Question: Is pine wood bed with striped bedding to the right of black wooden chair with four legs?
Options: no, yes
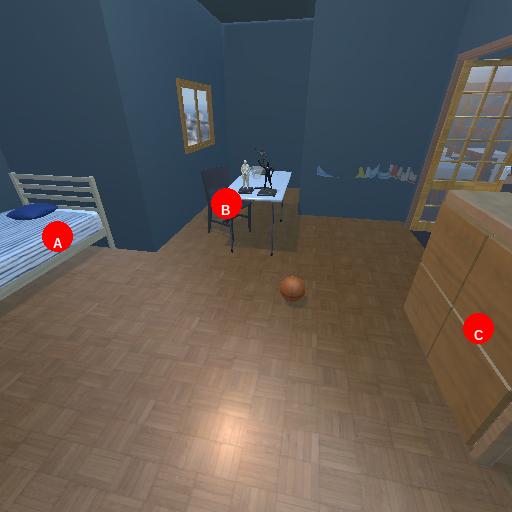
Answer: no